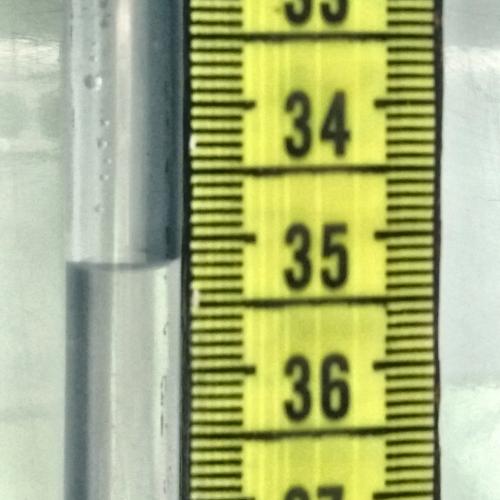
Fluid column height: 35.2 cm